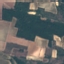
Land use / land cover class: PermanentCrop